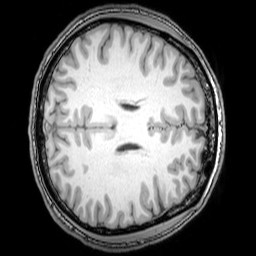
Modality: T1w
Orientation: axial
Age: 26
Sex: male
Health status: healthy
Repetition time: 0.081 s
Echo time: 0.037 s